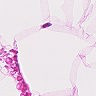
Metastatic tissue present: no